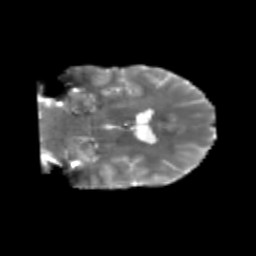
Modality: T2w
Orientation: coronal
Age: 26
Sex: male
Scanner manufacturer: siemens
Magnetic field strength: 3 T
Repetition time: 1.8 s
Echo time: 0.07 s